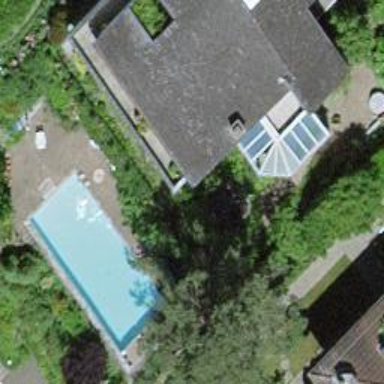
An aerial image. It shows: Swimming pool located in leisure land.